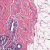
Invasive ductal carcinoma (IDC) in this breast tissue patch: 0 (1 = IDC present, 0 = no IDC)